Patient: sex M, age 32
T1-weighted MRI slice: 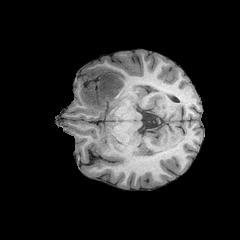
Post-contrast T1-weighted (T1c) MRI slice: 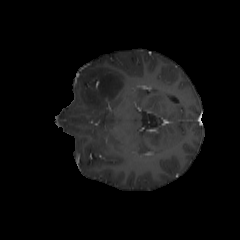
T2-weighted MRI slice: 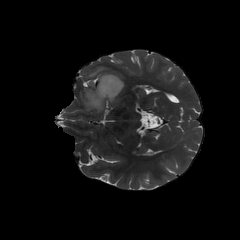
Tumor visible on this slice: yes
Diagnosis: Astrocytoma, IDH-mutant
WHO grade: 2